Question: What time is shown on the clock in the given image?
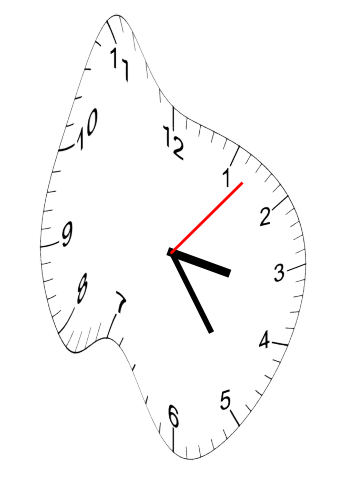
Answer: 03:24:07